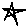
Label: star